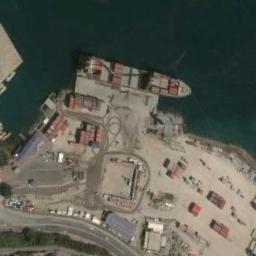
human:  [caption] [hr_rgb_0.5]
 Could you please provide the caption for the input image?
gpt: There is a ship in the green water on the shore .

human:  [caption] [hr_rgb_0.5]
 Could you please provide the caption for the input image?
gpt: The cargo ship full of containers is docked at the cargo terminal and some makeshift houses are on the bank .

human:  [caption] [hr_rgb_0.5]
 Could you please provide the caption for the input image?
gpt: There is a green cargo ship docked at the dock  There is a large area of ​​cargo and loading equipment at the dock .

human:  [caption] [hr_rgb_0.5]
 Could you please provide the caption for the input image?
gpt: There are many containers on the ship .

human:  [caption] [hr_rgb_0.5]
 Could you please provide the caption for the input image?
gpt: The ship with some containers is at the harbor .